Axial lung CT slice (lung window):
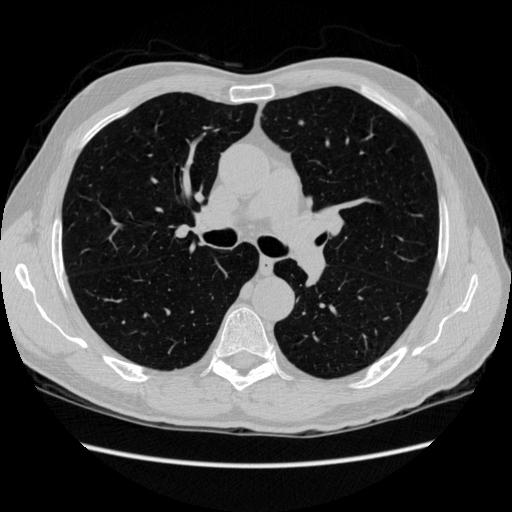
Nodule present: no